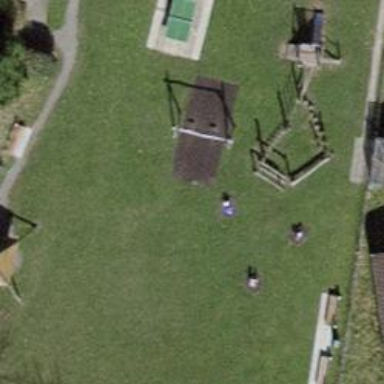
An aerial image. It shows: Playground with swings.